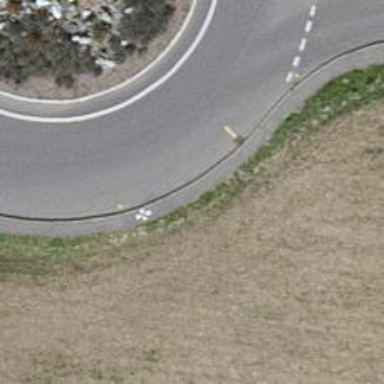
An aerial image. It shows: Asphalt sidewalk.